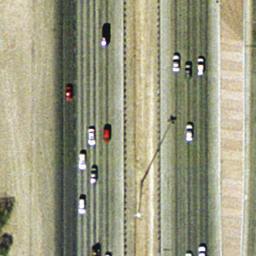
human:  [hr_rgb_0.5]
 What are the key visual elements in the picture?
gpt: freeway